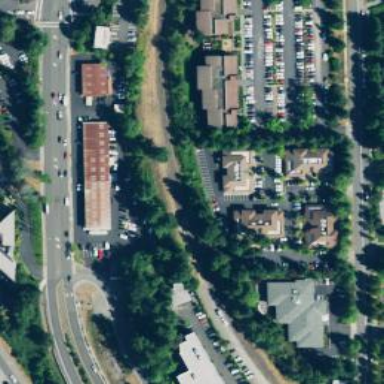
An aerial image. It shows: Commercial area.